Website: walmart
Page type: cart
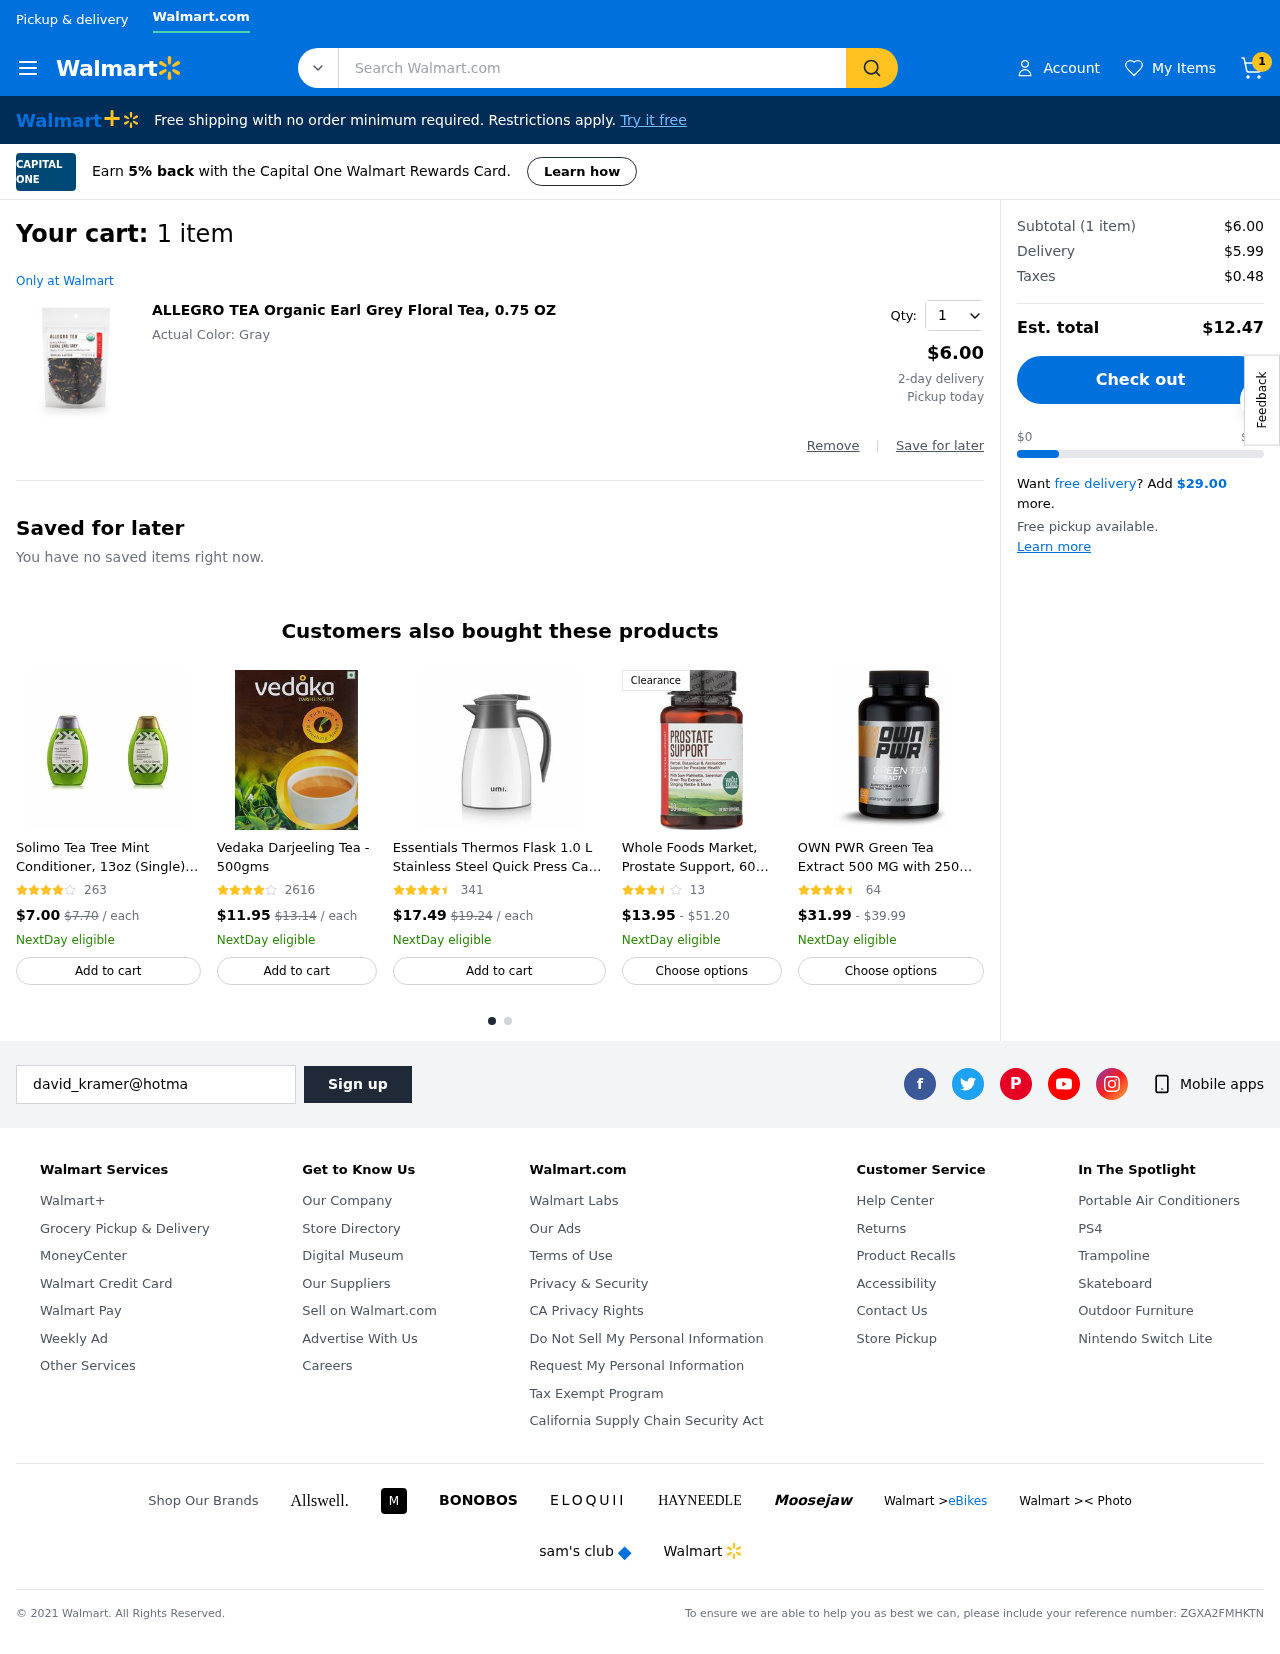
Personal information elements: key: PII_EMAIL
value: david_kramer@hotmail.com
Product elements: key: PRODUCT1_NAME
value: ALLEGRO TEA Organic Earl Grey Floral Tea, 0.75 OZ
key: PRODUCT1_PRICE
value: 6
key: PRODUCT1_QUANTITY
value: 1
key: PRODUCT2_NAME
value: Solimo Tea Tree Mint Conditioner, 13oz (Single) & Tea Tree Mint Shampoo, 13oz (Single)
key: PRODUCT2_NUM_RATINGS
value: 263
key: PRODUCT2_PRICE
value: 7
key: PRODUCT3_NAME
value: Vedaka Darjeeling Tea - 500gms
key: PRODUCT3_NUM_RATINGS
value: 2616
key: PRODUCT3_PRICE
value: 11.95
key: PRODUCT4_NAME
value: Essentials Thermos Flask 1.0 L Stainless Steel Quick Press Cap 100% Leak Proof for Tea or Coffee Pre
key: PRODUCT4_NUM_RATINGS
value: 341
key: PRODUCT4_PRICE
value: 17.49
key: PRODUCT5_NAME
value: Whole Foods Market, Prostate Support, 60 Softgels
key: PRODUCT5_NUM_RATINGS
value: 13
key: PRODUCT5_PRICE
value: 13.95
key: PRODUCT6_NAME
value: OWN PWR Green Tea Extract 500 MG with 250 MG EGCG, 120 Capsules, 4 Month Supply
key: PRODUCT6_NUM_RATINGS
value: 64
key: PRODUCT6_PRICE
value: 31.99
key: PRODUCT2_ORIGINAL_PRICE
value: $7.70
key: PRODUCT3_ORIGINAL_PRICE
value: $13.14
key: PRODUCT4_ORIGINAL_PRICE
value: $19.24
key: PRODUCT5_PRICE_MAX
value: $51.20
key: PRODUCT6_PRICE_MAX
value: $39.99
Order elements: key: ORDER_NUM_ITEMS
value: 1
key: ORDER_NUM_ITEMS
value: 1 item
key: ORDER_SUBTOTAL
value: $6.00
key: ORDER_SHIPPING_COST
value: $5.99
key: ORDER_TAX
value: $0.48
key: ORDER_TOTAL
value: $12.47
Search elements: key: HEADER_SEARCH
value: Search Walmart.com